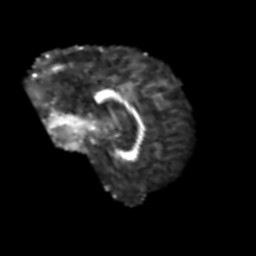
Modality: FA
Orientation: sagittal
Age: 68
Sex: male
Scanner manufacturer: siemens
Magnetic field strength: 3 T
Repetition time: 6.1 s
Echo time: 0.101 s